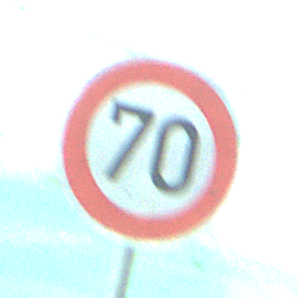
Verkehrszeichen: Geschwindigkeit70
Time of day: MorningAfternoon
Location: Roofed (Special)
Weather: PartlyCloudy
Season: NotSpecified
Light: Natural